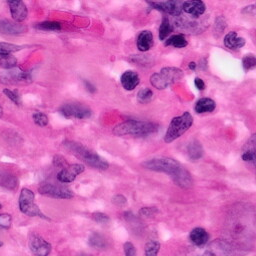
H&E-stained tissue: Pancreatic